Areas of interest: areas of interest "Golf Course"
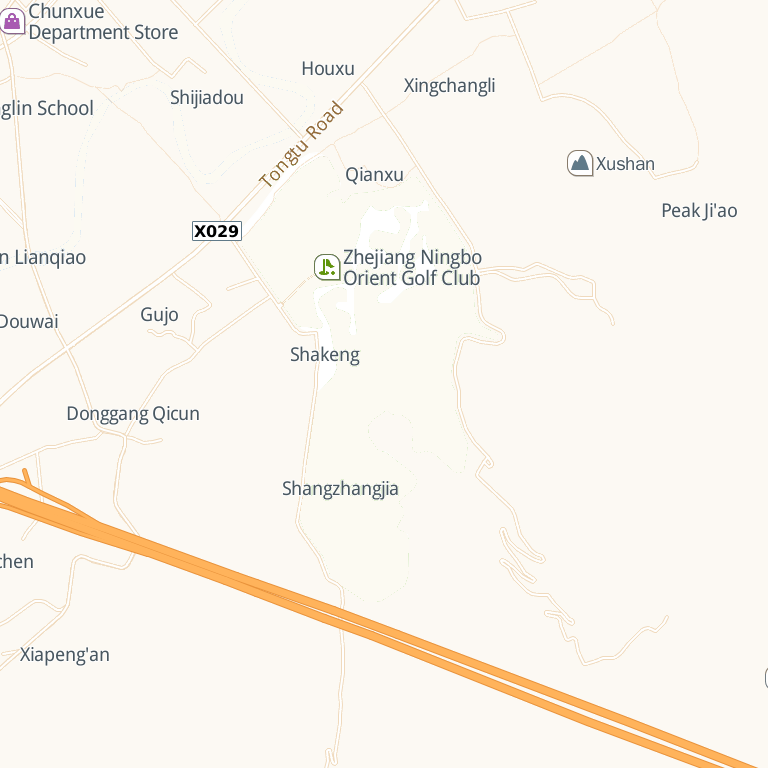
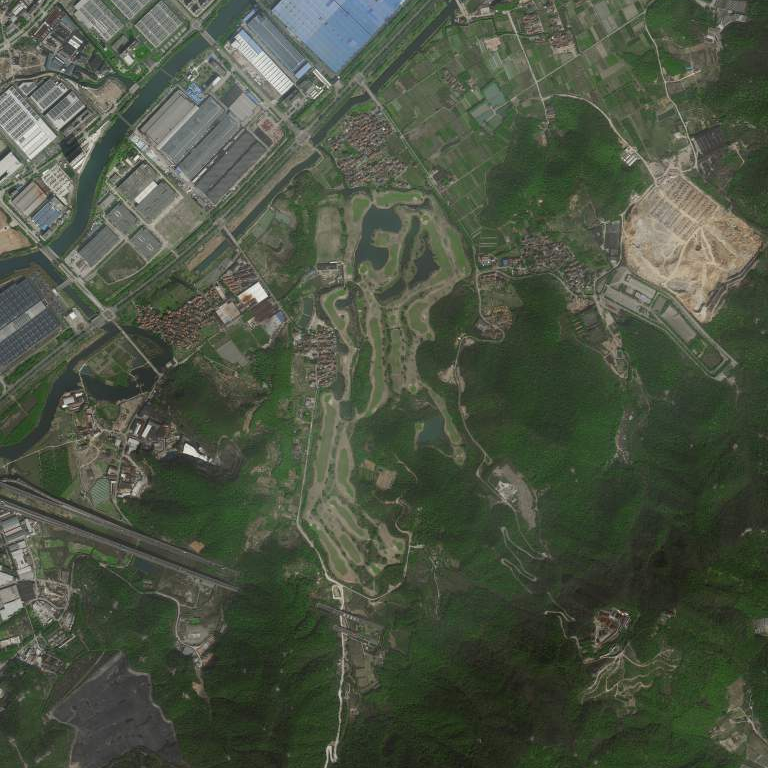